Interaction volume radius: 10 \u00c5
Interaction volume height: 25 \u00c5
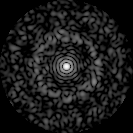
Disorder parameter: 0.8142